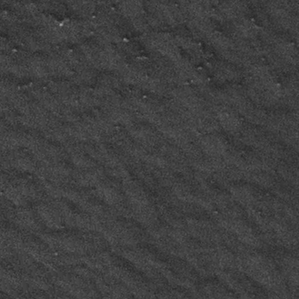
Label: frost